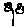
Label: flower